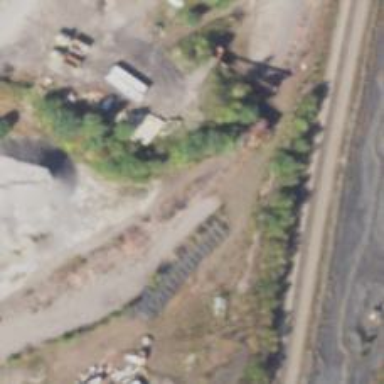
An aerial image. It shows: Railway siding for service.